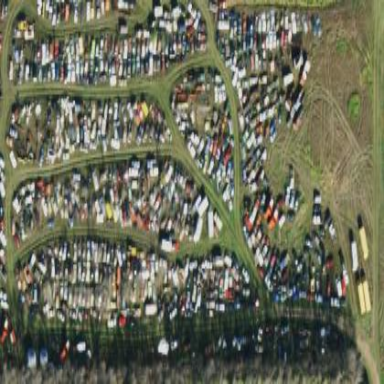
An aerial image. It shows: Industrial area designated for auto wrecking.